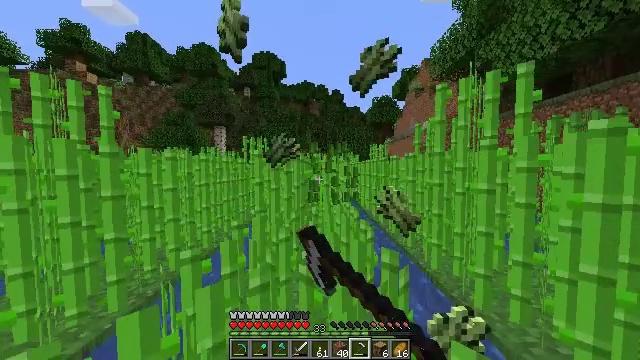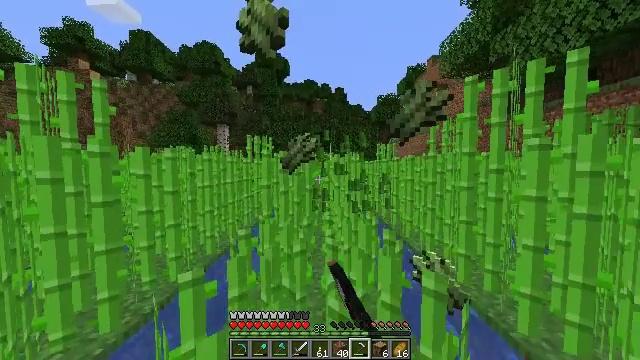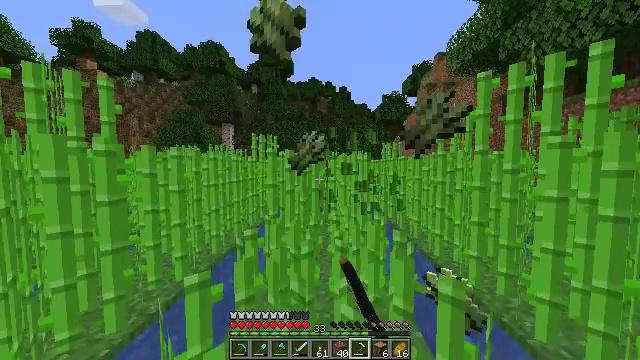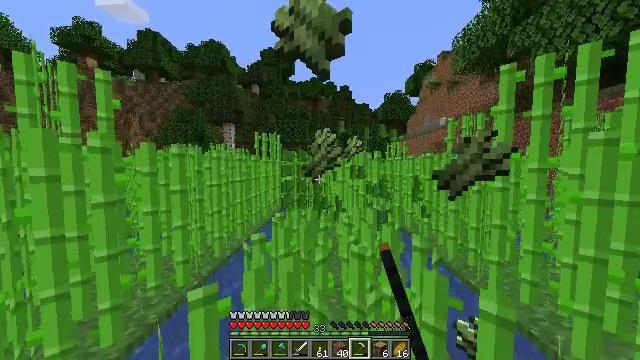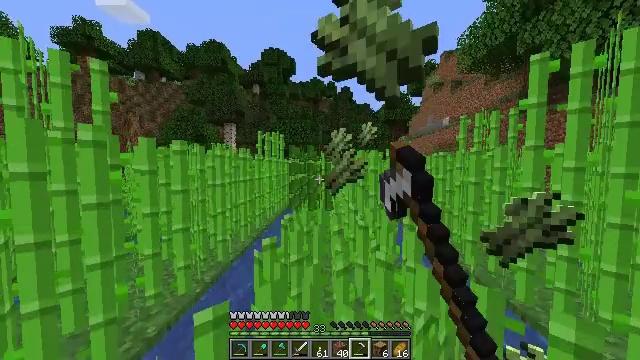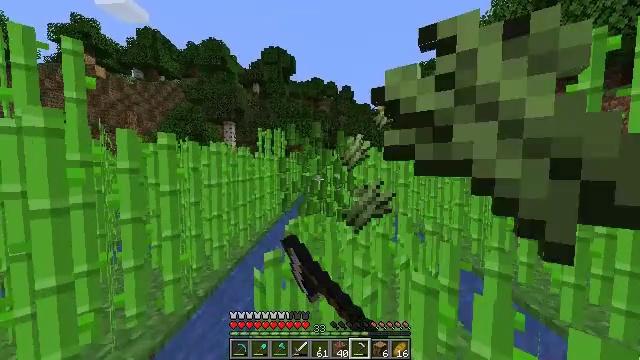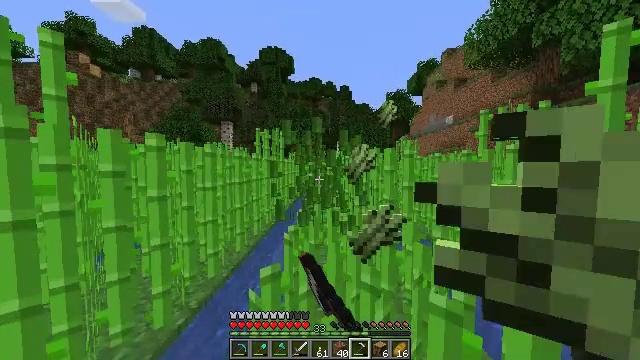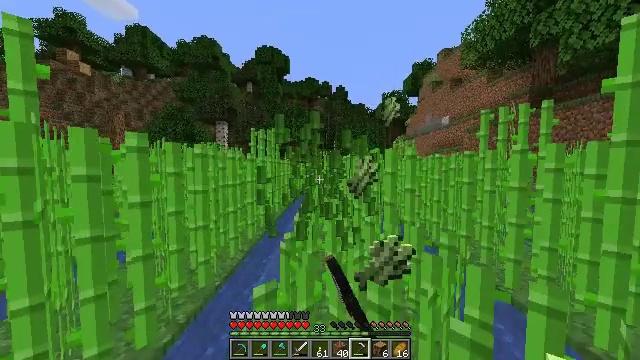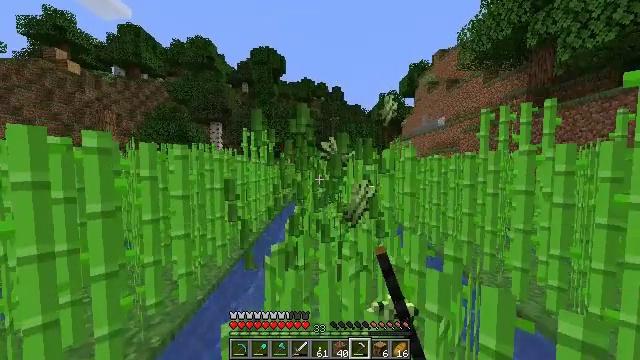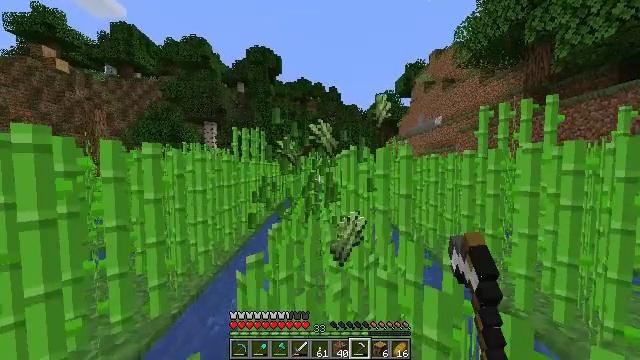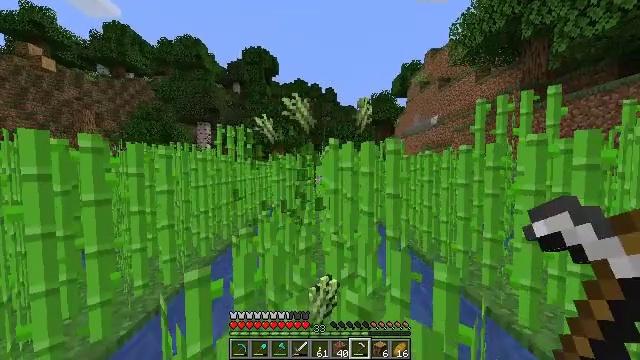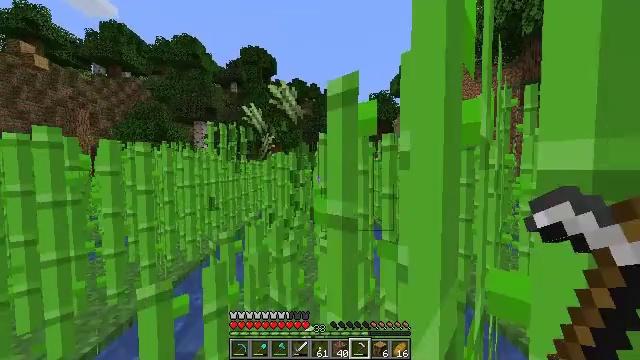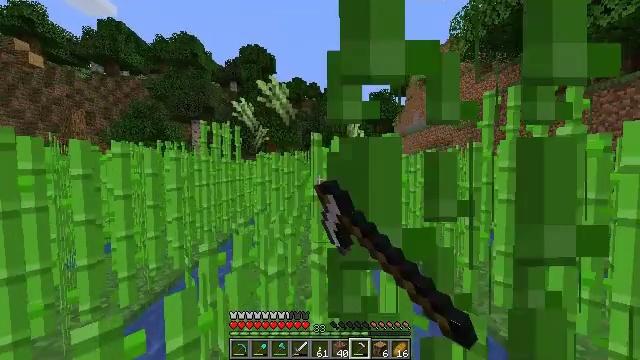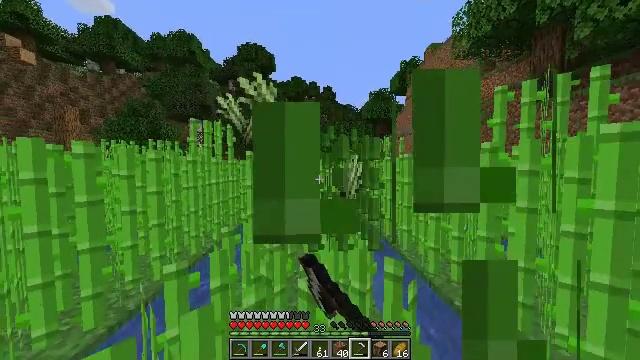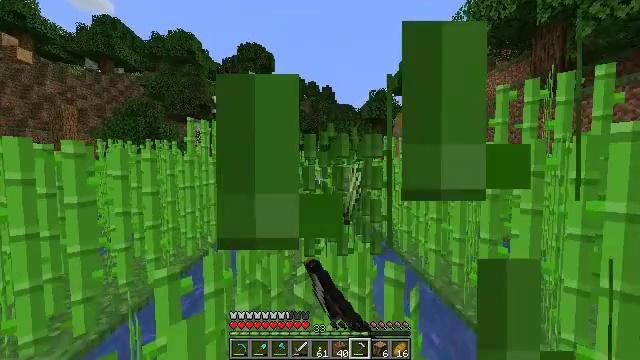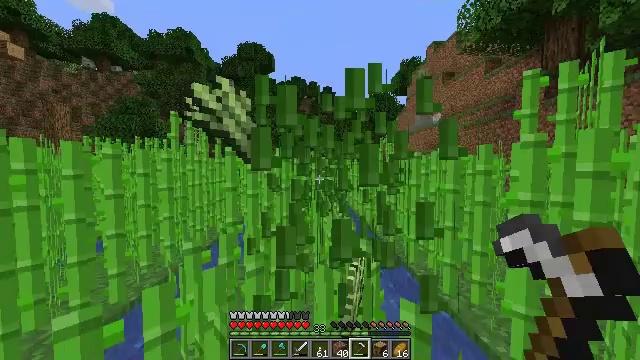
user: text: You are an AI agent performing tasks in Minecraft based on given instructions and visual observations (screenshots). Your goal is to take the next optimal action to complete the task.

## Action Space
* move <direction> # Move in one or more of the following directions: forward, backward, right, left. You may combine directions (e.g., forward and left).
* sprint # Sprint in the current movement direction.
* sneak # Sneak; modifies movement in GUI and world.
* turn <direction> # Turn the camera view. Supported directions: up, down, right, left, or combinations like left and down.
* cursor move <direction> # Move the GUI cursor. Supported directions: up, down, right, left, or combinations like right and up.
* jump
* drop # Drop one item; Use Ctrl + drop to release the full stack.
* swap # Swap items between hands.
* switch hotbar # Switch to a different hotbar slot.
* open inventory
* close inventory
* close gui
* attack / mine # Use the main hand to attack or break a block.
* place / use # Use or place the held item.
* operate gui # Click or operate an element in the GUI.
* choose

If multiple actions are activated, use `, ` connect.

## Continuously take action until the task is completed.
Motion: motion action
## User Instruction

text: Gather sugar cane for crafting.
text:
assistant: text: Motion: move forward and move left, sprint, attack / mine
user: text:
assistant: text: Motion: move forward and move left, sprint, turn left, attack / mine
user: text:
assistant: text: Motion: move forward and move left, sprint, attack / mine
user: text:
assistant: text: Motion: move forward, sprint, attack / mine
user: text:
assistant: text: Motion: move forward, sprint, attack / mine
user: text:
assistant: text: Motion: move forward, sprint, attack / mine
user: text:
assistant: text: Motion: move forward and move right, sprint, turn right, attack / mine
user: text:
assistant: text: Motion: move forward and move right, sprint, attack / mine
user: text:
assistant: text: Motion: move forward and move right, sprint, attack / mine
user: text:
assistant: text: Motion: move forward and move right, sprint, attack / mine
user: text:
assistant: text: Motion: move forward, sprint, attack / mine
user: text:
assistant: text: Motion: move forward, sprint, attack / mine
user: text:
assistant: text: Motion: move forward, sprint, attack / mine
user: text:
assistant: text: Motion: move forward, sprint, attack / mine
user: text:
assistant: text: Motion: move forward, sprint, attack / mine
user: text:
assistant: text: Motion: move forward and move left, sprint, attack / mine
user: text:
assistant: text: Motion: move forward and move left, sprint, turn left, attack / mine
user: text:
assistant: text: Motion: move forward and move left, sprint, turn left, attack / mine
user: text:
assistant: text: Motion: move forward and move left, sprint, turn left, attack / mine
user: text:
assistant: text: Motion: move forward and move left, sprint, attack / mine
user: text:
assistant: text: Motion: move forward and move right, sprint, attack / mine
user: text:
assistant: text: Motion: move forward and move right, sprint, attack / mine
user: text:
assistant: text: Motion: move forward and move right, sprint, turn right, attack / mine
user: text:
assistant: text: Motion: move forward and move right, sprint, turn right, attack / mine
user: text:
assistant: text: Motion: move forward and move right, sprint, turn right, attack / mine
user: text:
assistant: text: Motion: move forward and move right, sprint, attack / mine
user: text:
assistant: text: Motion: move forward and move right, sprint, attack / mine
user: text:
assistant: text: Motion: move forward, sprint, attack / mine
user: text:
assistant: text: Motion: move forward, sprint, turn left, attack / mine
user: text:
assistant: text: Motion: move forward and move left, sprint, turn left, attack / mine